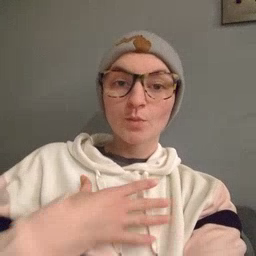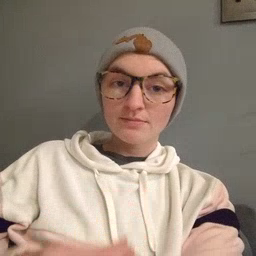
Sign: white